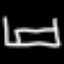
Label: bed